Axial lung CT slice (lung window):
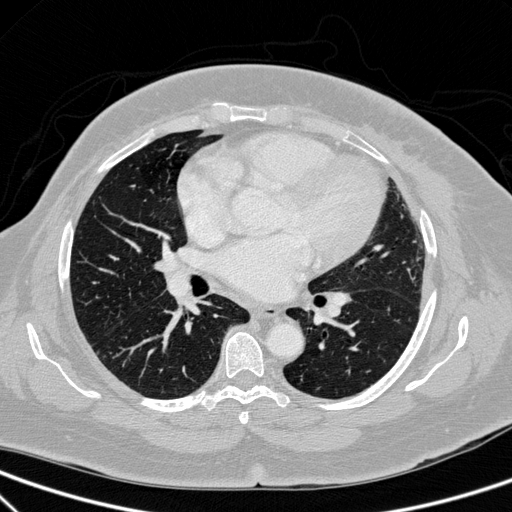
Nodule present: no